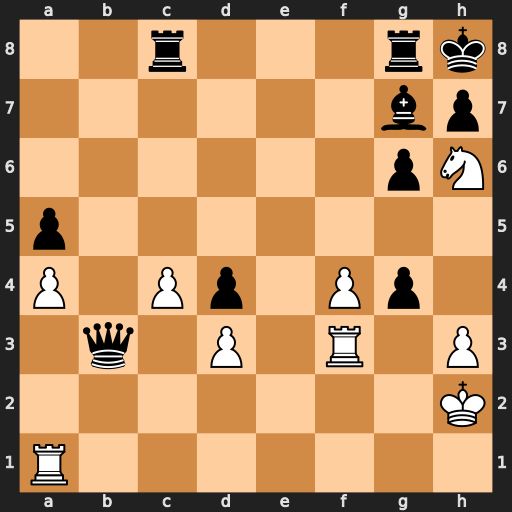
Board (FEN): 2r3rk/6bp/6pN/p7/P1Pp1Pp1/1q1P1R1P/7K/R7
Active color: w
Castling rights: -
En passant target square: -
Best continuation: Nf7#